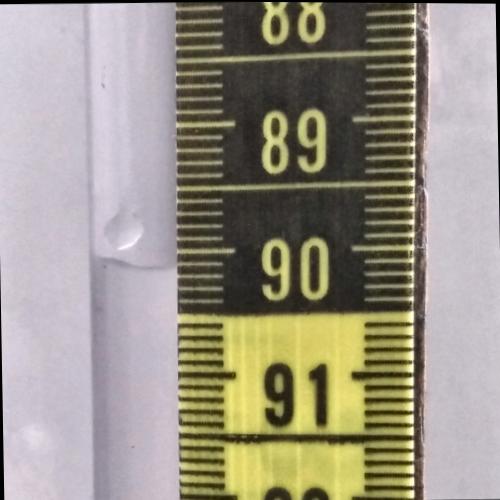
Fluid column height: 90.1 cm